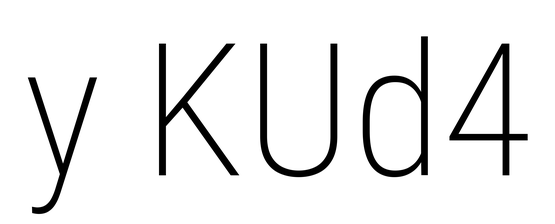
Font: Roboto_Condensed_ExtraLight